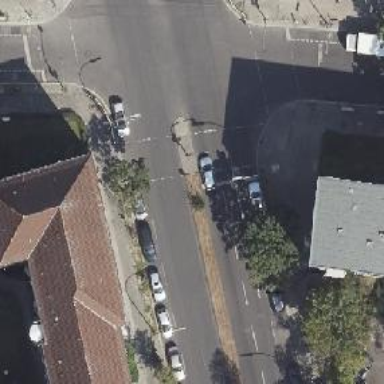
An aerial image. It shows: Road with traffic signals.